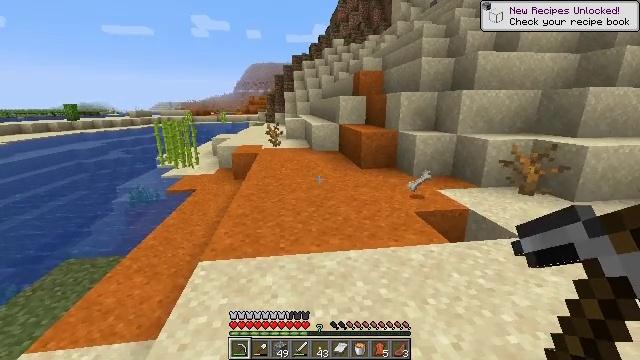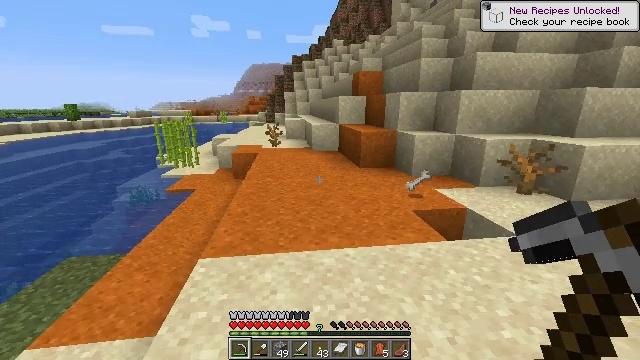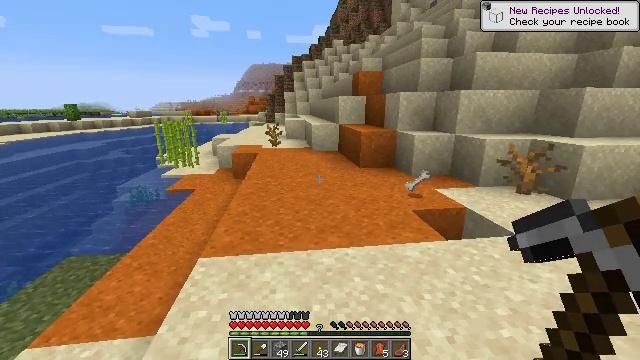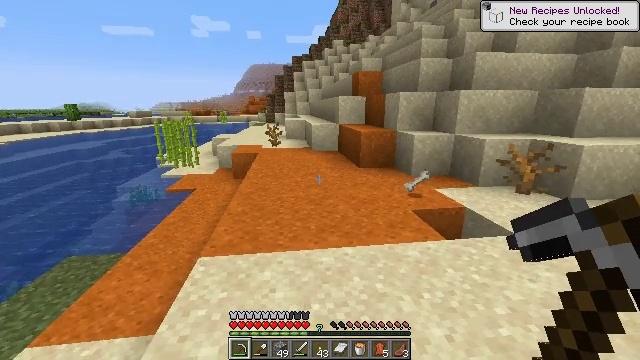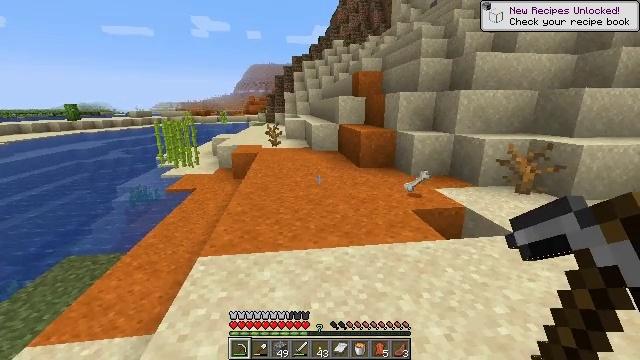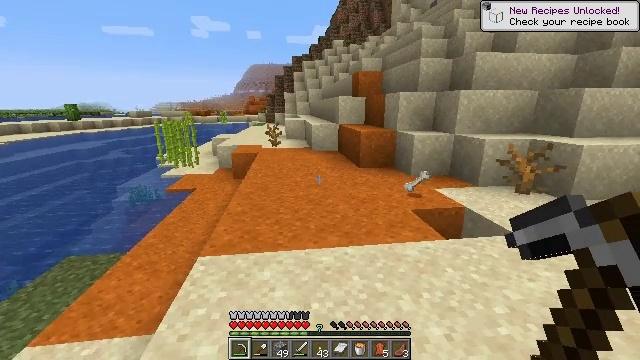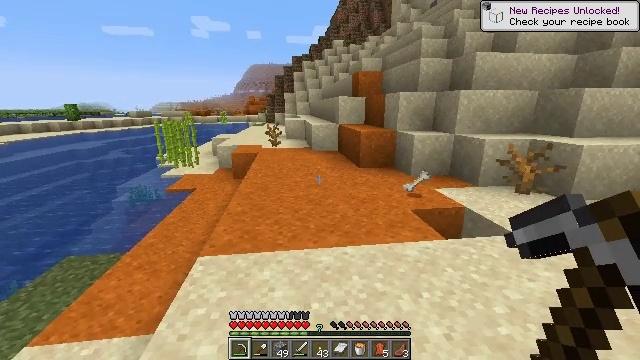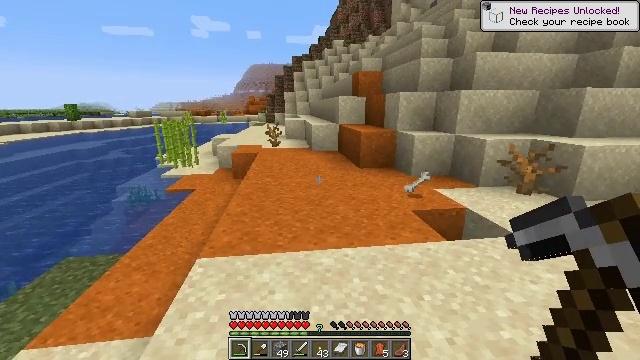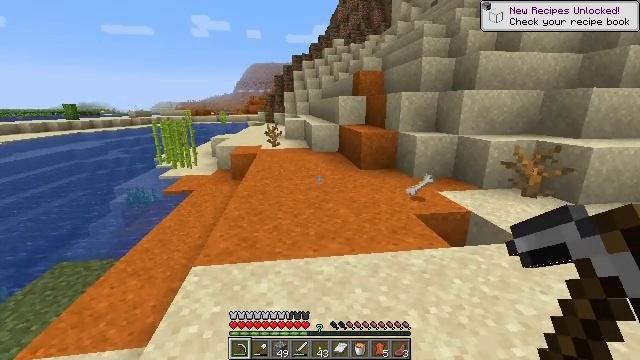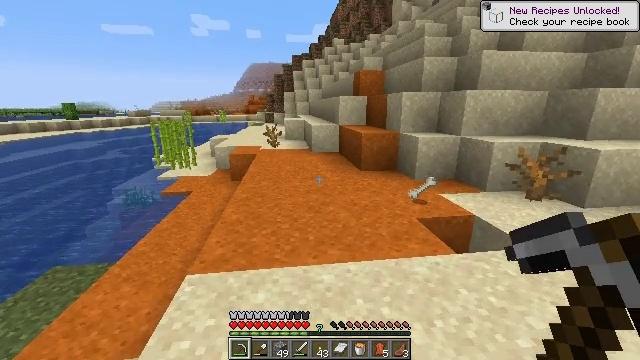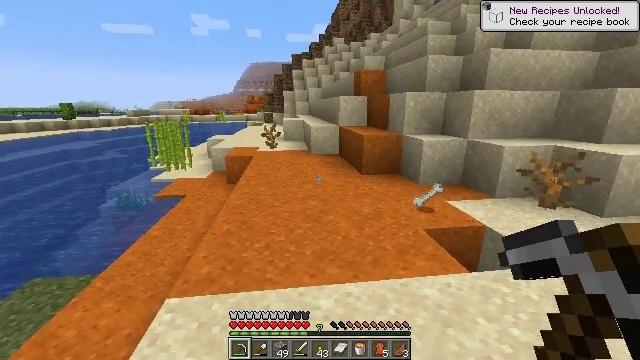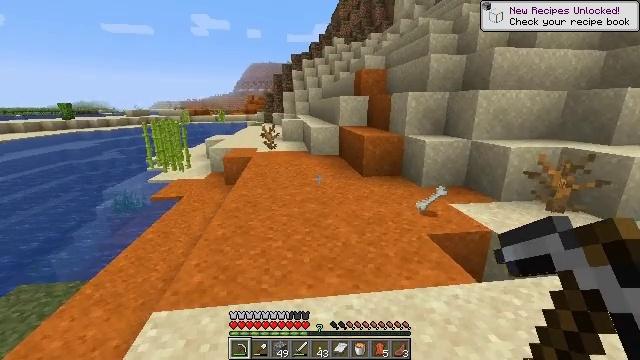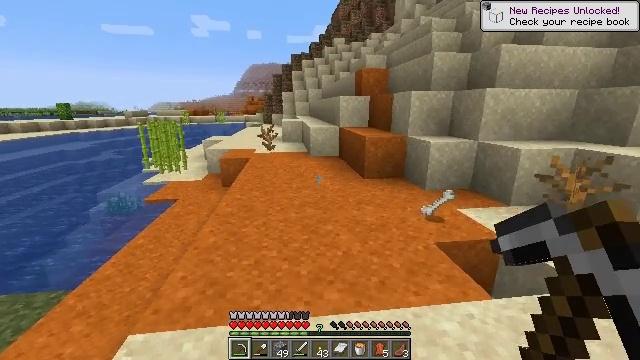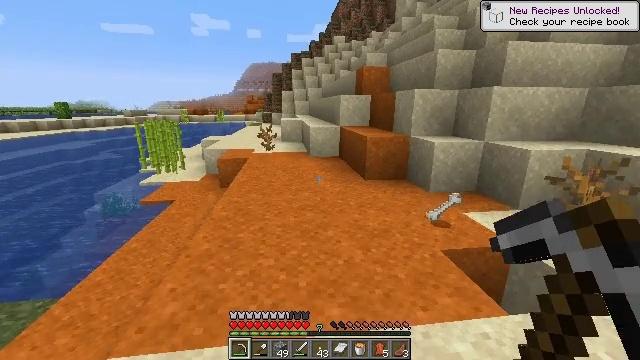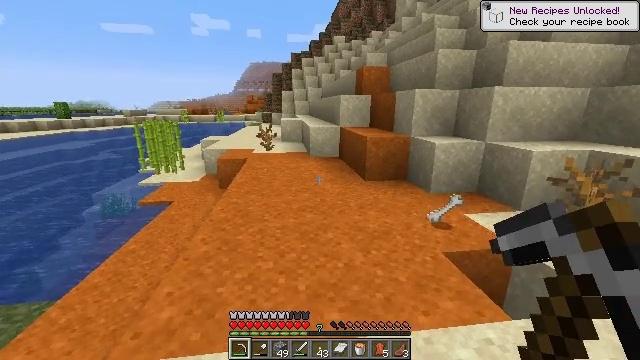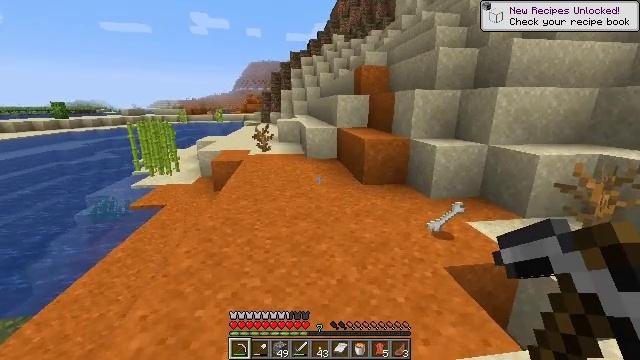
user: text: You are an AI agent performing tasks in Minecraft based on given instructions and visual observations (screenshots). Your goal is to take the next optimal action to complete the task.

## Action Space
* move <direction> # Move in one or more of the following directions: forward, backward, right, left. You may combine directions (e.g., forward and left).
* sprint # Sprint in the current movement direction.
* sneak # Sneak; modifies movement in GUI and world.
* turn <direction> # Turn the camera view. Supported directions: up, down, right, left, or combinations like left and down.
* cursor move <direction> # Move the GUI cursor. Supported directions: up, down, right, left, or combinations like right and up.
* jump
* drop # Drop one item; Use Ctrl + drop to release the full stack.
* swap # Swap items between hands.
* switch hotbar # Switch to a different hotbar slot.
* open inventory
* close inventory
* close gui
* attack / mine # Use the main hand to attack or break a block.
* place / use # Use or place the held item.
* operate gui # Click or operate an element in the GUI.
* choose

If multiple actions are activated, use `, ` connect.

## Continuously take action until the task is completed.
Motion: motion action
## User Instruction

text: Drop red sand.
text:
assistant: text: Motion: no_op
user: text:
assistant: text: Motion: no_op
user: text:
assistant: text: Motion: no_op
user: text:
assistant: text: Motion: no_op
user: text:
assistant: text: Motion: no_op
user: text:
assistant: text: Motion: no_op
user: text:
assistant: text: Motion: move forward
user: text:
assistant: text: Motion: move forward
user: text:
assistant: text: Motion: move forward
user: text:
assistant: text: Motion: move forward
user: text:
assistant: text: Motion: move forward
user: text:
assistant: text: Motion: move forward
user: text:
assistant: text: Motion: move forward
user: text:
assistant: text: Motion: move forward and move right
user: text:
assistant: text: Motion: move forward and move right
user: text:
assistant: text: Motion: move forward and move right
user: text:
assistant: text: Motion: move forward and move right
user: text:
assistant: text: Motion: move forward and move right
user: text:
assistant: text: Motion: move forward and move right
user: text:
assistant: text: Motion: move forward and move right
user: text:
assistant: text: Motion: move forward and move right
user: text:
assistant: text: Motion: move forward and move right
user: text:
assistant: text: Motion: move forward and move right
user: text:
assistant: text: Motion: move forward and move right, turn down
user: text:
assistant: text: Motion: move forward and move right, turn left and down
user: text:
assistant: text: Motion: turn left and down
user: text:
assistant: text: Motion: turn left and down
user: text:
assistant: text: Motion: no_op
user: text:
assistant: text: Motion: no_op
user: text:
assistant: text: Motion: no_op